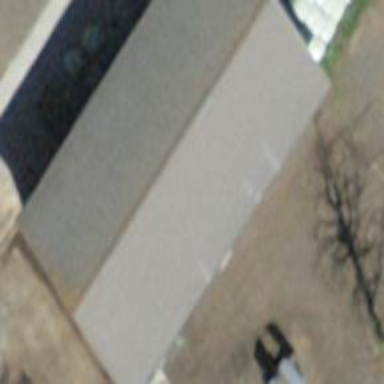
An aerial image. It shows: Stable building.